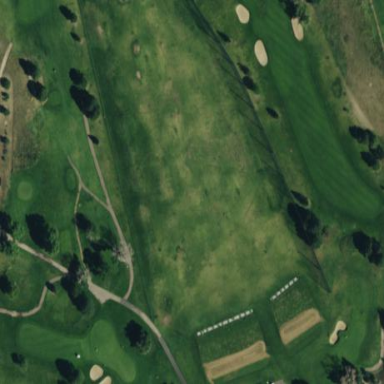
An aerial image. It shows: Grassy area designated as driving range for golf.